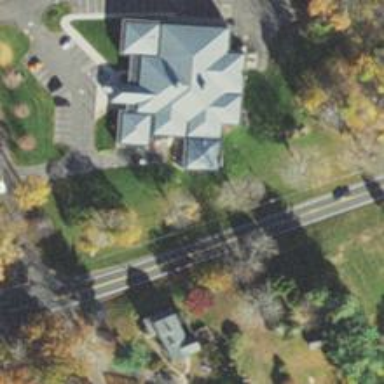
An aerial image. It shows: Public library building.